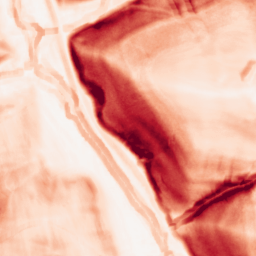
Category: morphological
Decomposition family: morphological_gradient
Decomposition parameters: size: 7
shape: square
Upsampling method: linear_exact
Upsampling parameters: scale: 2
Upsampling scale: 2